Question: I have a picture like this
Now, i want to implement something like a progress bar so this picture should start from a really short one and becomes longer and longer.
I am placing it as a background image in a div now. Right now if i set up a width (like 300), the right side arrow will be cut off. Is there anyway I can do that so only the left side will be cut instead of the right?
Thanks so much!
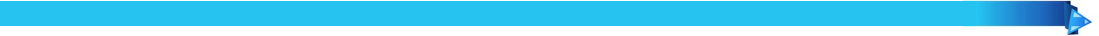
Answer: you need to specify the position of the background image in your css
'''
<div class="progress-bar">
<div class="progress-bar-image"></div>
</div>
'''
'''
.progress-bar {width:100%; height:40px}
.progress-bar-image { background: url('http://i.stack.imgur.com/yWm8U.png') top right no-repeat; width:100px; height:30px;}
'''
See <URL>